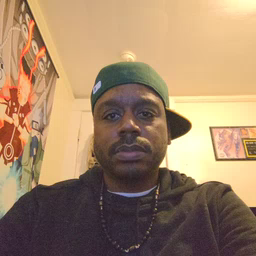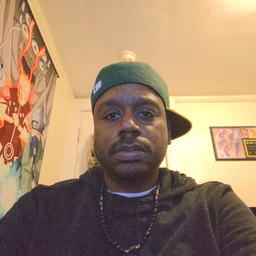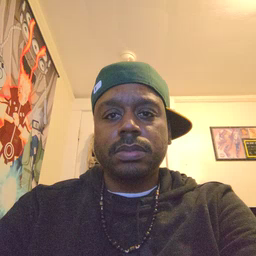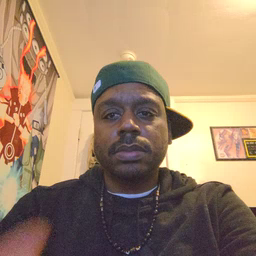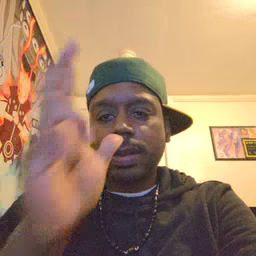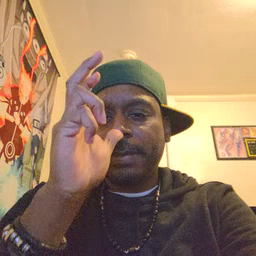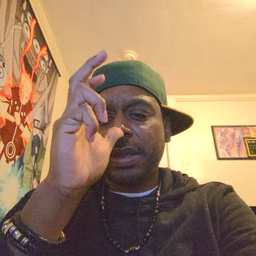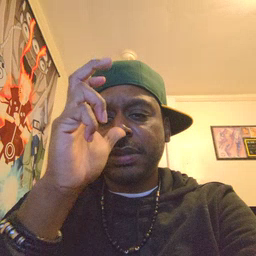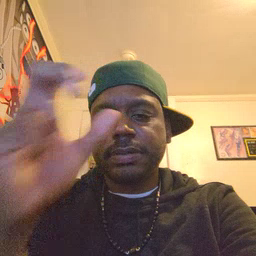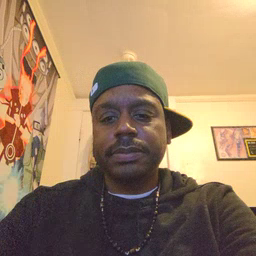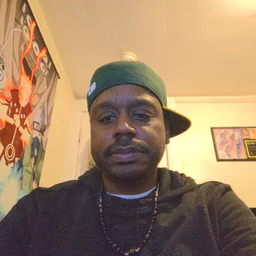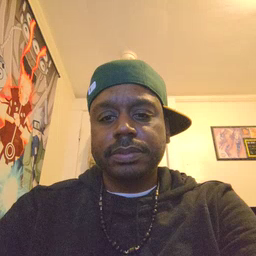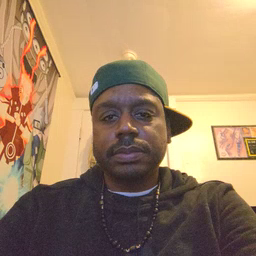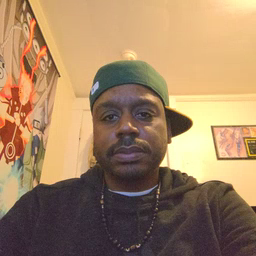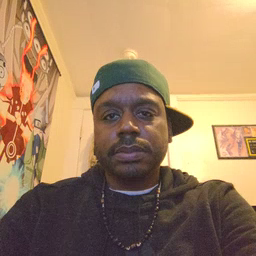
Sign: bug